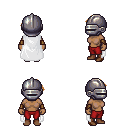
a pixel art fantasy rpg character, female body template, human, dark skin, white cape, red pants, brown long mohawk hairstyle, metal helm, cloth bracers, brown shoes, four views (front, back, left, right), 2x2 character sprite sheet, small pixel art, hard edges, no anti-aliasing